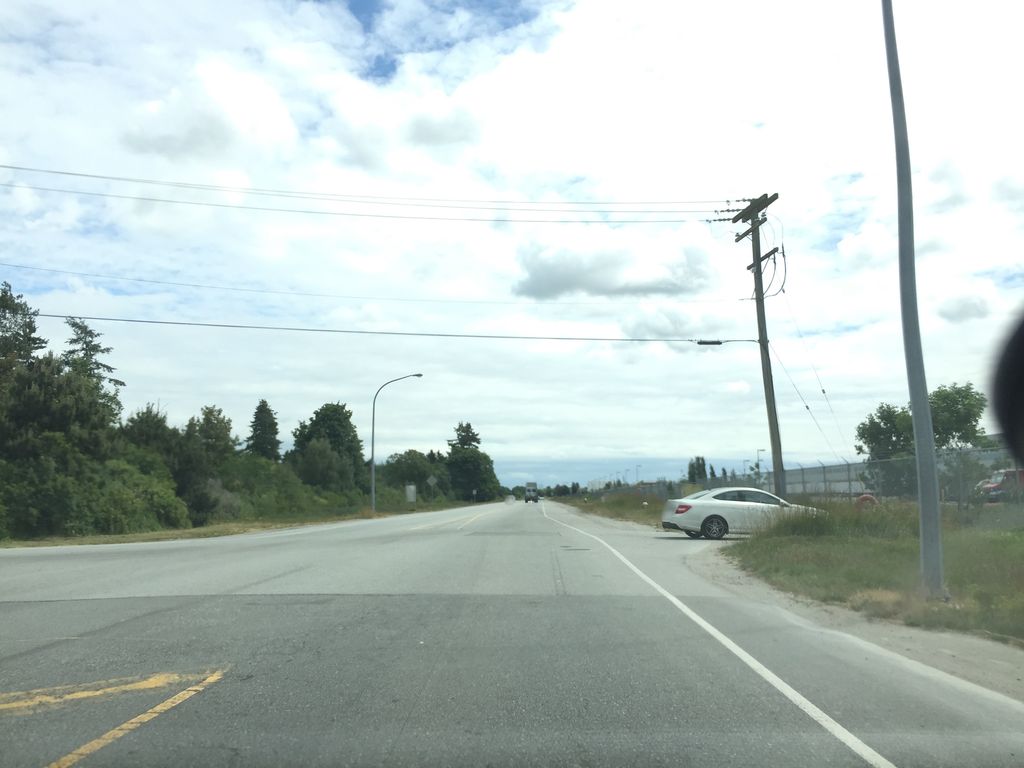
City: vancouver